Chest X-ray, PA view. Patient: 73 years old, sex M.
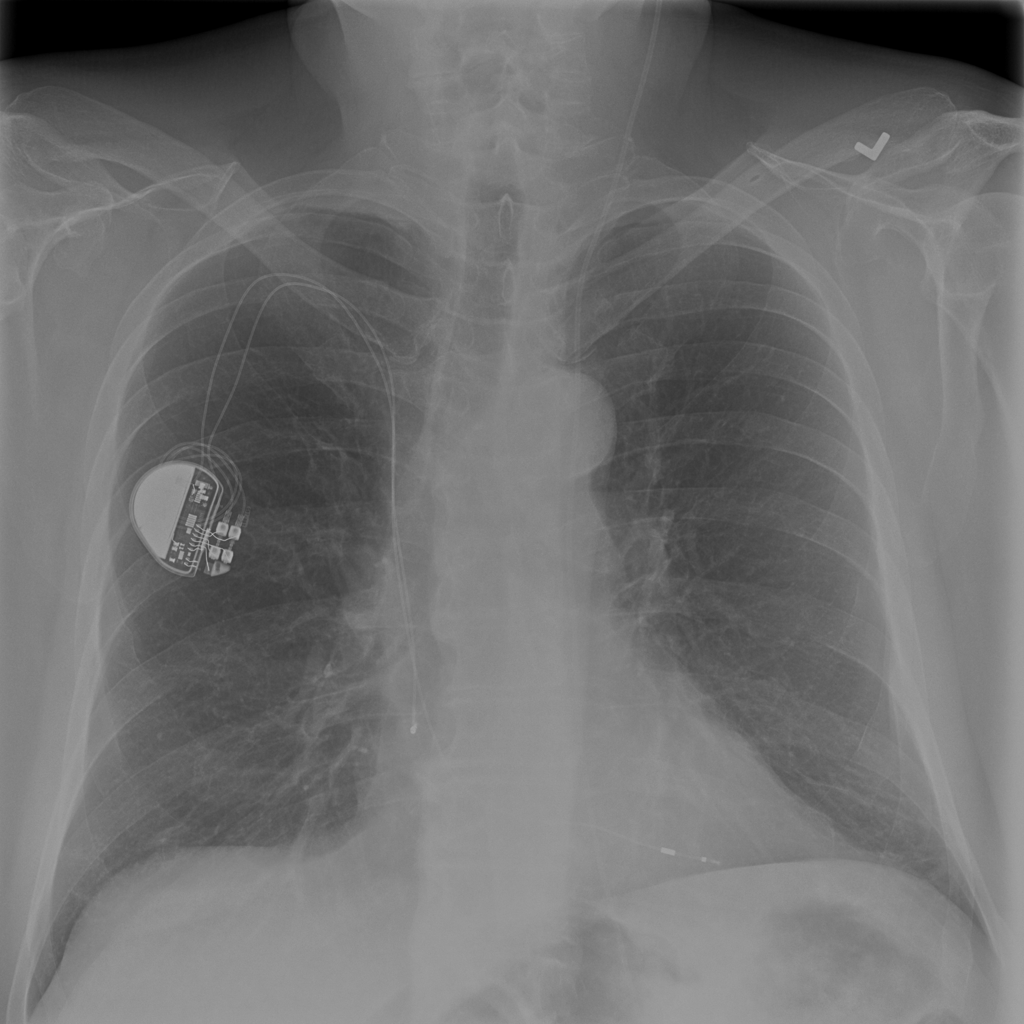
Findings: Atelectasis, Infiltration